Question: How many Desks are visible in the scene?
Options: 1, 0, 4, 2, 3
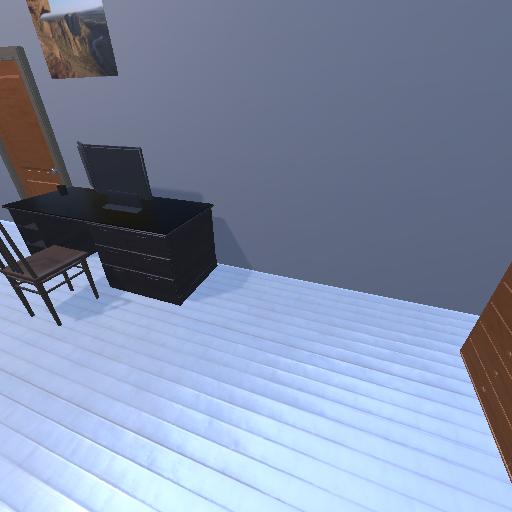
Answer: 1